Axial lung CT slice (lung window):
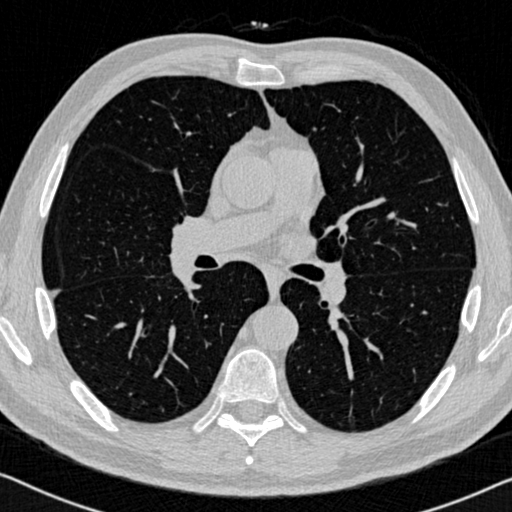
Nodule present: no